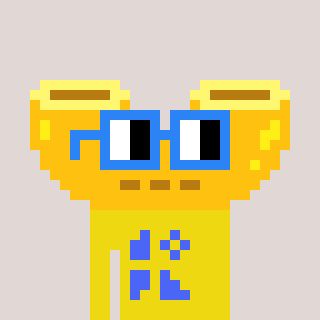
a pixel art character with square blue glasses, a macaroni-shaped head and a yellow-colored body on a warm background